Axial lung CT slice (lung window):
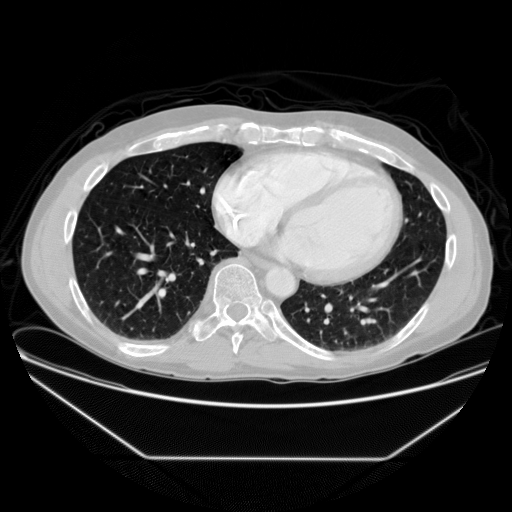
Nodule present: no